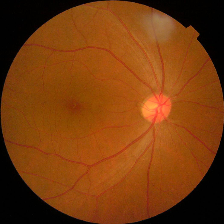
Diabetic retinopathy grade: No DR